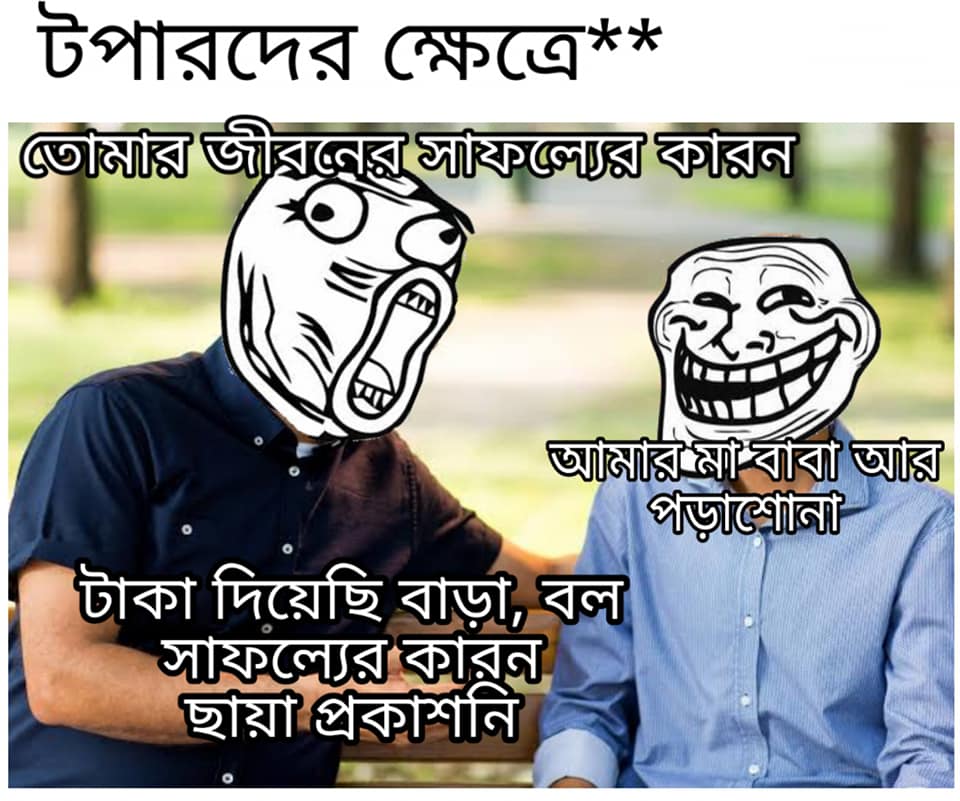
Caption: টপারদের ক্ষেত্রে **   তোমার জীবনের সাফল্যের কারন    আমার মা বাবা আর পড়াশোনা      টাকা দিয়েছি বাড়া , বল সাফল্যের কারন ছায়া প্রকাশনি
Label: hate